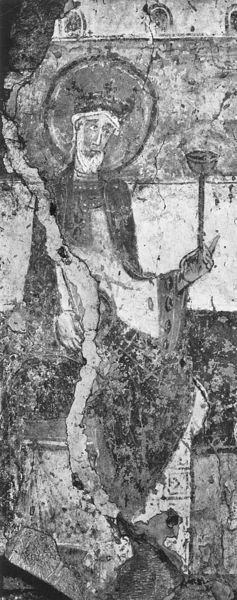
Titel: Saint-Martin (ehemalige Kirche) in Thevet
Standort: Thevet, Saint-Martin (EU - F)
Schlagwörter: hand, mann, sitzen, finger, weiss, malerei, alt, bart, halten, vollbart, vorhang, kirche, gewand, kelch, mantel, krone, risse, architecture, crown, hands, king, könig, thron, throne, white, women, black, face, gray, grey, nose, old, painting, portrait, robe, wall, wandgemälde, wandmalerei, streifen, schwarz-weiß, scharz, herrscher, fragment, heiligenschein, putz, angel, man, rock, stone, heiliger, eyes, fresko, black and white, castle, monochrome, beard, saint, photo, person, riss, human, art, restauration, beschädigt, glorie, cup, thronen, byzanz, fresco, paint, relief, kirchenvater, carving, sceptor, mural, cracks, broken, halo, schwarzweß, icon, holy, bell, chalice, byzantine, goblet, septer, ma, crack, cracked, grail, königsgewand, rublev, afresco, nymbus, bichrome, appostle, dameged